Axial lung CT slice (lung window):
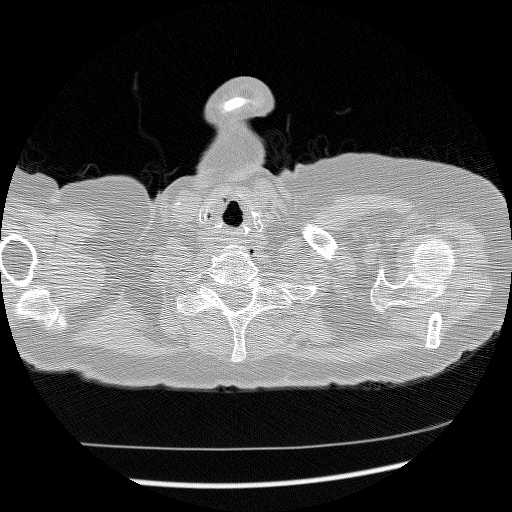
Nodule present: no